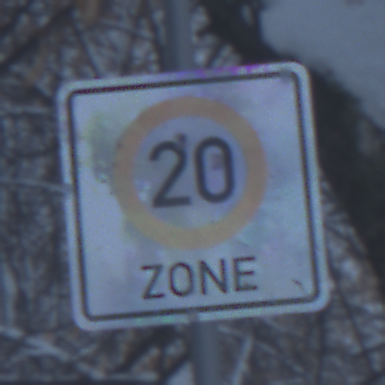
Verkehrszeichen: BeginnZone20
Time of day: Midday
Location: Outdoor (Nature)
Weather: Overcast
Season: Winter
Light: Natural